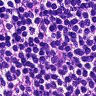
Metastatic tissue present: no